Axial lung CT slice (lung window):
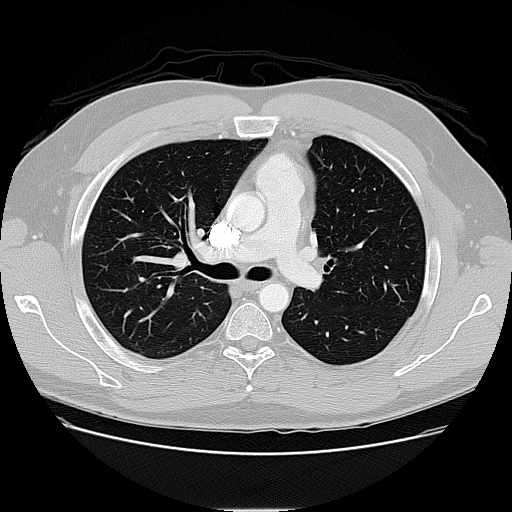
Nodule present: no